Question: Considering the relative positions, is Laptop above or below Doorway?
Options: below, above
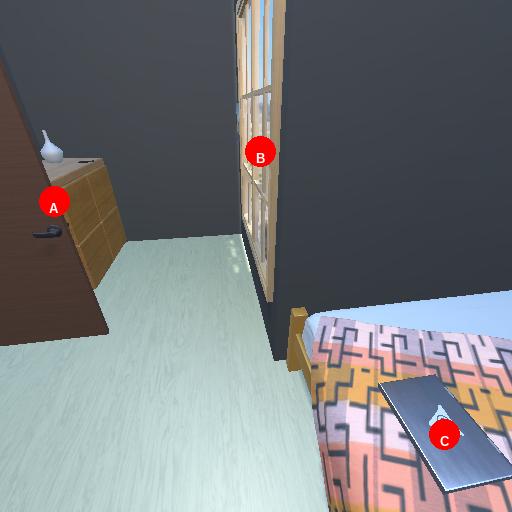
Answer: below